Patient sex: M
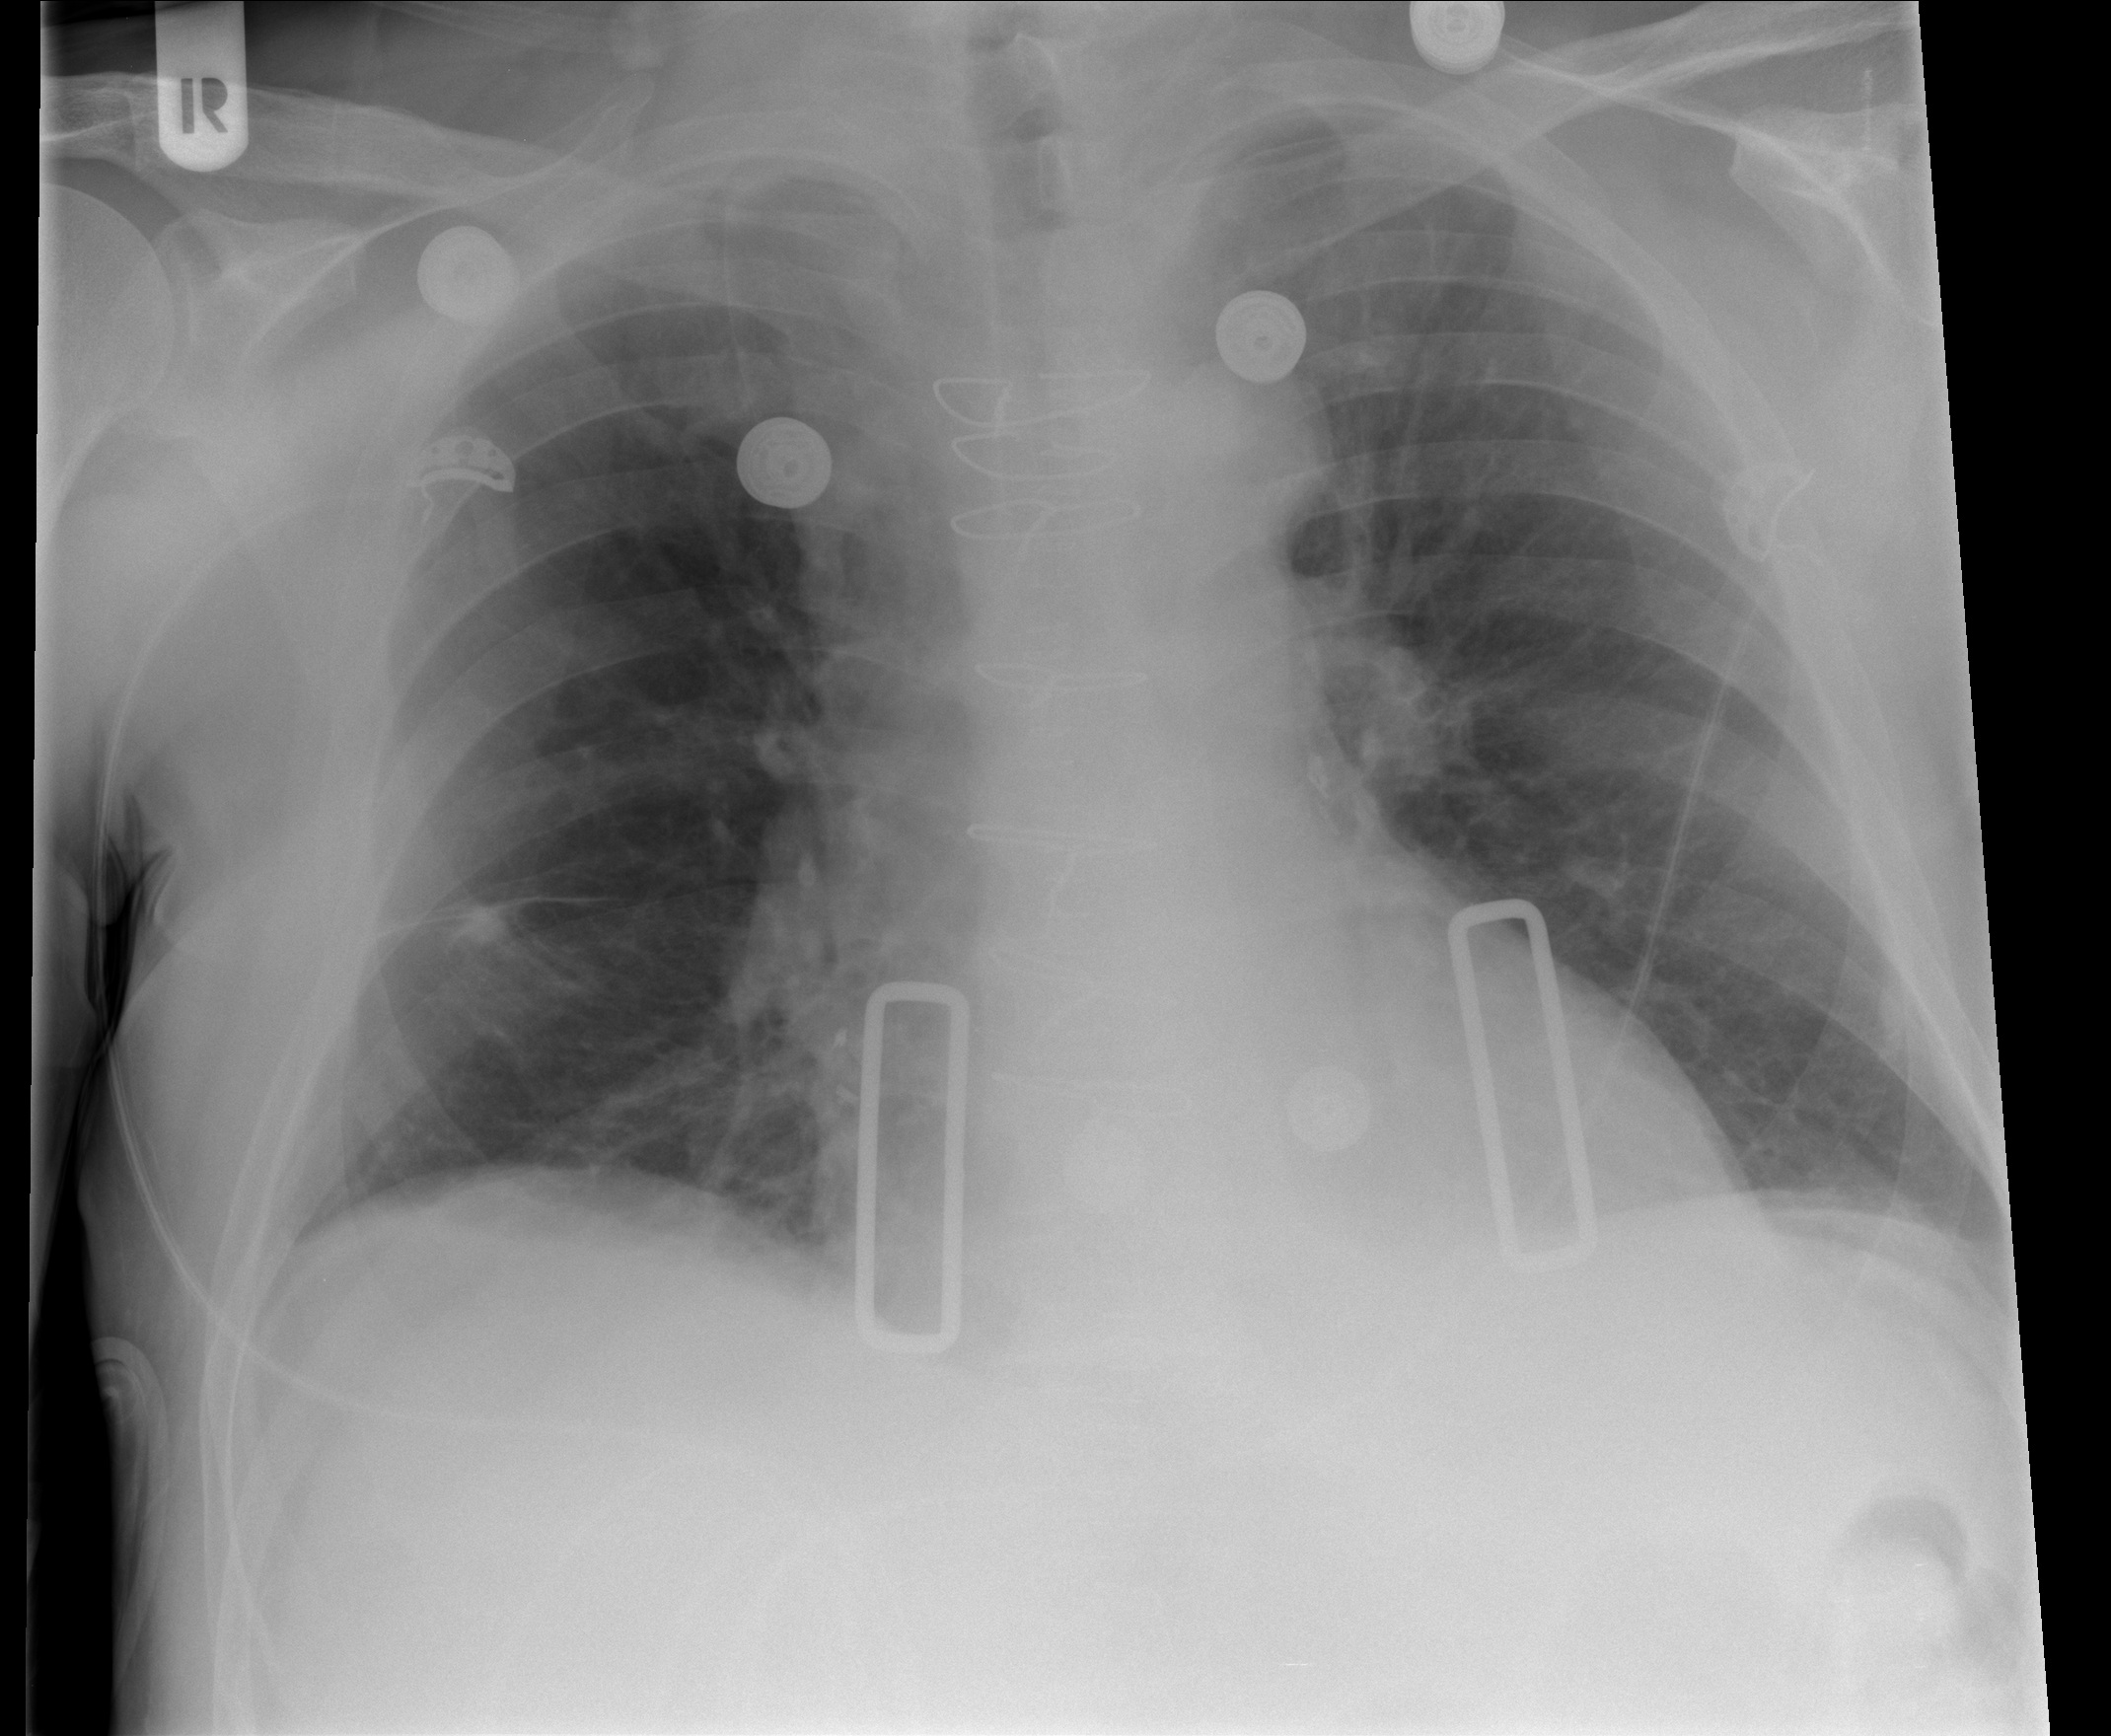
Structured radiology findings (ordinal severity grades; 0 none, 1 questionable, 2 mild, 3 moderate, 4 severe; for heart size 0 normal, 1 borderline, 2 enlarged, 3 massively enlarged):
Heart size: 0
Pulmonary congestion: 0
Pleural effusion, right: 0
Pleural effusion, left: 1
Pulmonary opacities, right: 0
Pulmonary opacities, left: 0
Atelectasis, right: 2
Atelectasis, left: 0